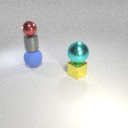
large blue rubber sphere to the left of small yellow metal cube